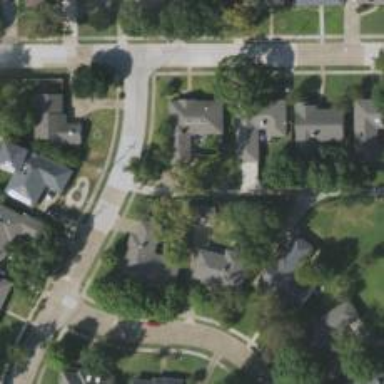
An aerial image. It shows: Alleyway designated as service road.